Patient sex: M
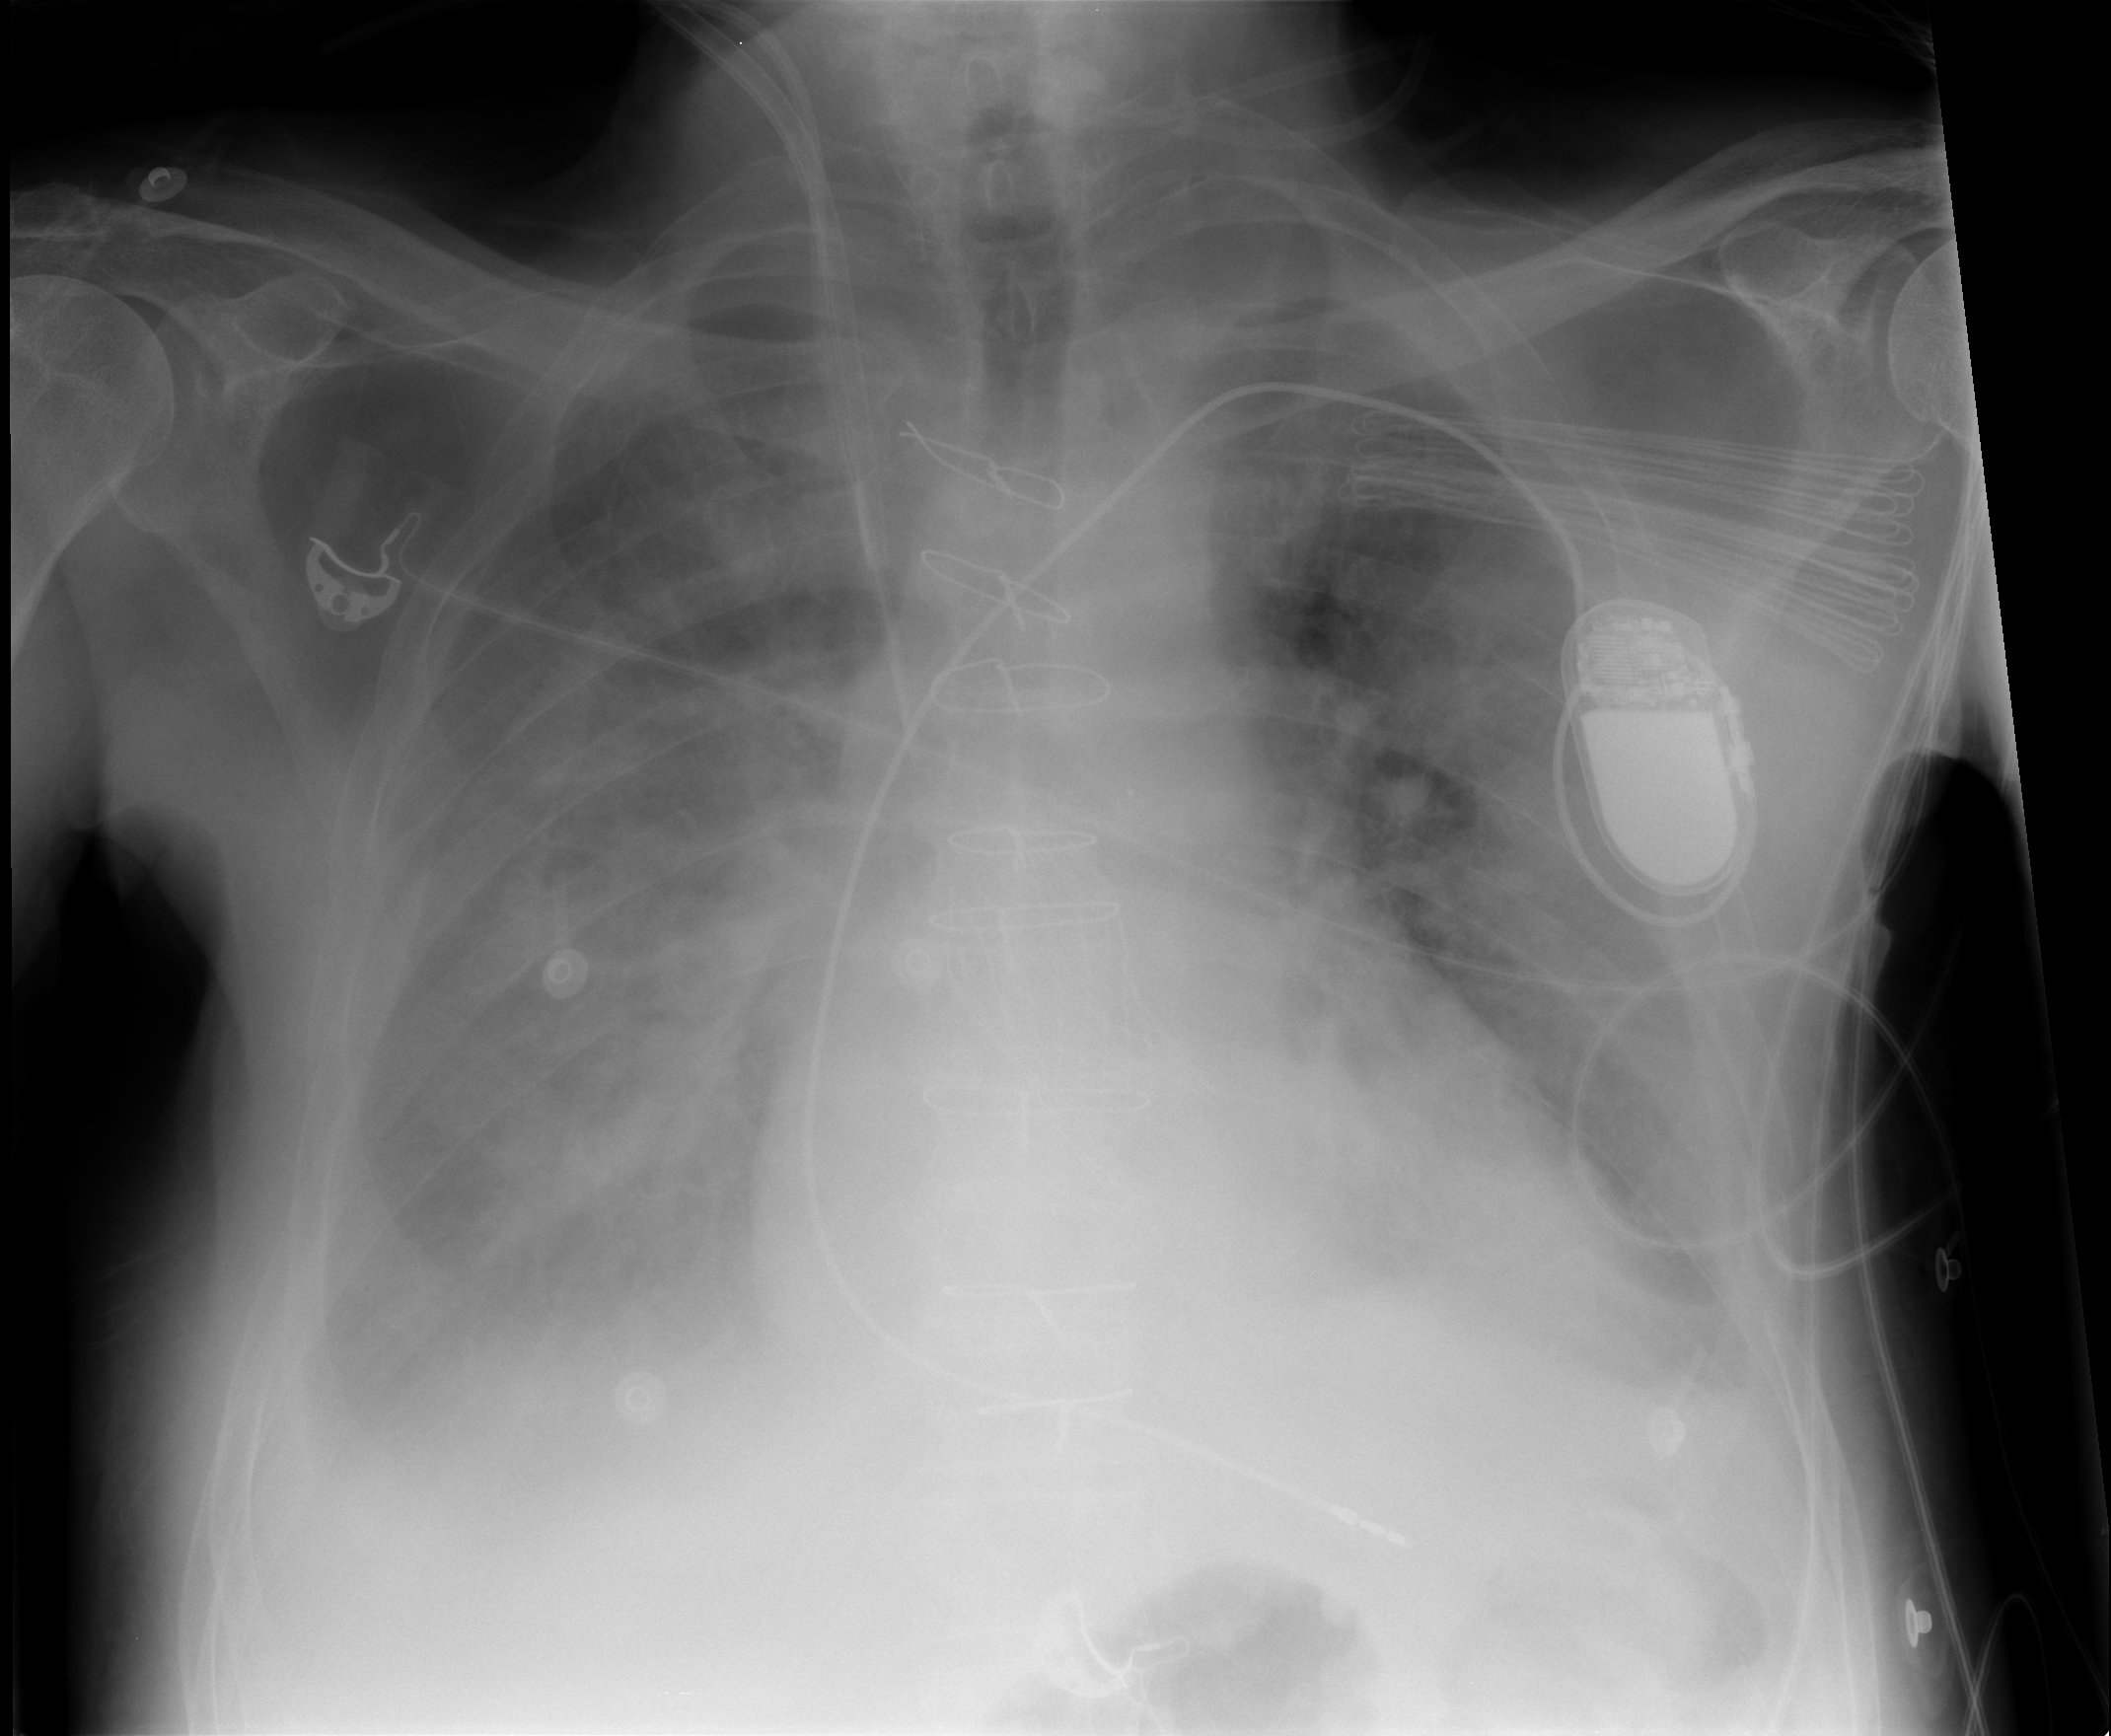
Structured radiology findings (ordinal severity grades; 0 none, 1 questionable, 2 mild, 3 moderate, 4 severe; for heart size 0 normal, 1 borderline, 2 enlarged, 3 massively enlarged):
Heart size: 1
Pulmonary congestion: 3
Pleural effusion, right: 3
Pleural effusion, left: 3
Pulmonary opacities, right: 2
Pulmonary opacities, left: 2
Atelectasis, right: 2
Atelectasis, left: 2